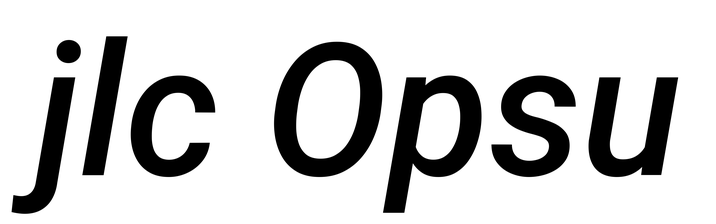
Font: Roboto-Italic_Medium_Italic